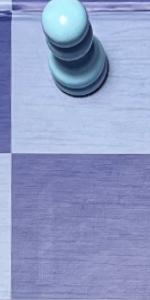
Label: Empty